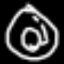
Label: donut